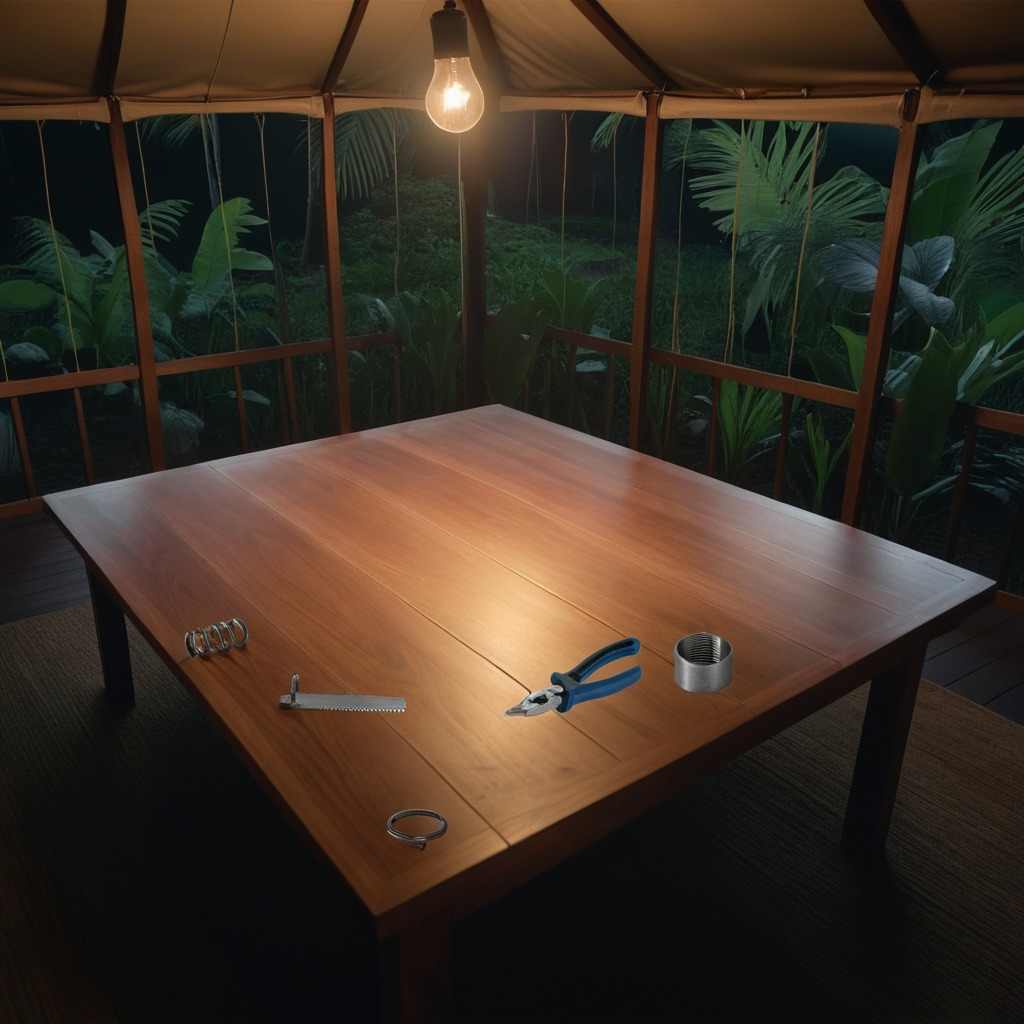
A rubber Oring, pliers, coiled metal spring, handheld metal saw, and metal nut are lying on a wooden table inside a jungle field workshop tent at night.